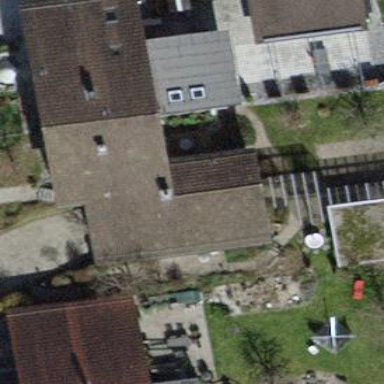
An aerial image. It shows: Building with flat roof.